Question: I have created a site in Azure and downloaded the publish settings file. When I click publish in VS I get the option to select a file with publish settings only for the ASP.NET project. More or less <URL>.
The problem is that I'm trying to publish a WCF library and the publish option allows only for IIS, FTP or system. I can't find an option for publishing via the settings file I've downloaded.
How can I point my WCF project to the PUBXML file?
# Edit
Based on the comments and replies, I also installed ASDK. Those are the projects I can choose now.

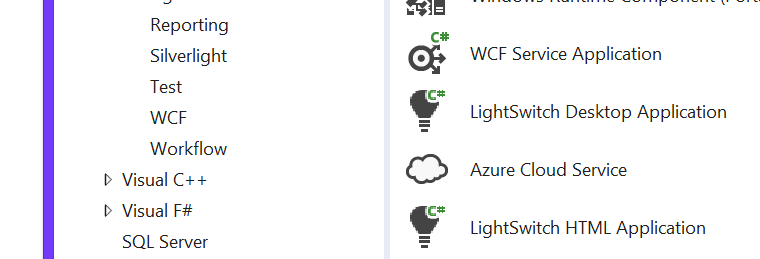
Answer: This is what you are looking for. This screenshot is from Visual Studio Community 2013.

and then...

.. then app.config additions for your addresses, bindings, and contracts
.. then Azure Endpoint configuration